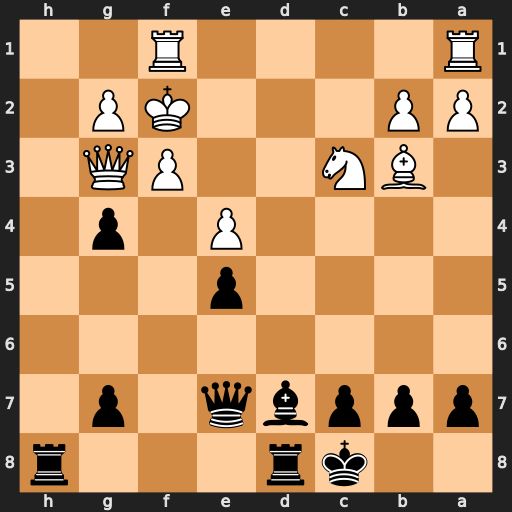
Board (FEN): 2kr3r/pppbq1p1/8/4p3/4P1p1/1BN2PQ1/PP3KP1/R4R2
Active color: b
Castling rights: -
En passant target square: -
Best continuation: Qc5+ Ke2 Bb5+ Nxb5 Qxb5+